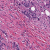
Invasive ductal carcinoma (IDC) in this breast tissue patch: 1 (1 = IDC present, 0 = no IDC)